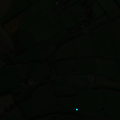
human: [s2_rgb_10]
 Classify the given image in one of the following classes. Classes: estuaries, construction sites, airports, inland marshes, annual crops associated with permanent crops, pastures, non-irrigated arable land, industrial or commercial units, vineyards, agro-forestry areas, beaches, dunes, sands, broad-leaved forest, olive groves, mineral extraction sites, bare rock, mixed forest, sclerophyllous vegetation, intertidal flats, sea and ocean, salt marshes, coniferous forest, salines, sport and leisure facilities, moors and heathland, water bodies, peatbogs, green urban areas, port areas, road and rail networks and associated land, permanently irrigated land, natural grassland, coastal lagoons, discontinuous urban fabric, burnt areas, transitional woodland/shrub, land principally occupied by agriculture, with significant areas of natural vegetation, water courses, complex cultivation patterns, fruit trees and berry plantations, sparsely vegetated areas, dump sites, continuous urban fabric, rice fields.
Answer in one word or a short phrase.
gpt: pastures